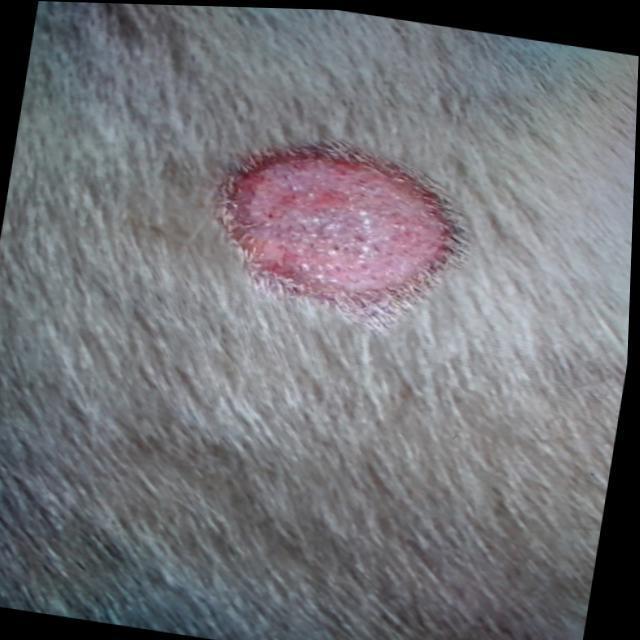
Canine ringworm (Dermatophytosis) — fungal infection caused by Microsporum or Trichophyton. Presents with circular alopecia, scaling, crusting, and broken hairs.